Interaction volume radius: 5 \u00c5
Interaction volume height: 10 \u00c5
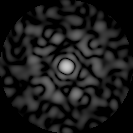
Disorder parameter: 0.7718